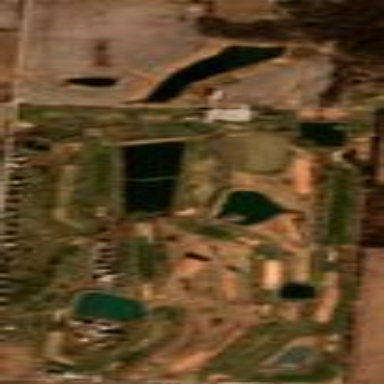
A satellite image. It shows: Golf course.